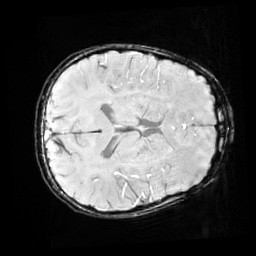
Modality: SWI
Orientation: axial
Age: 12
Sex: female
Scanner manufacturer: siemens
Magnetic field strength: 3 T
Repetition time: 0.027 s
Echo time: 0.02 s